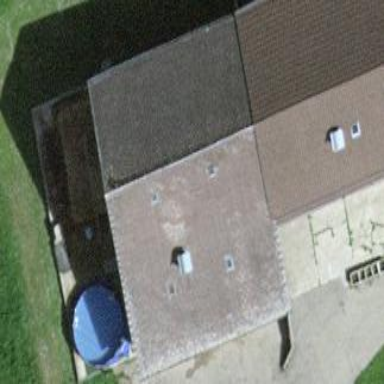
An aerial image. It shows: Gabled roof farm building.